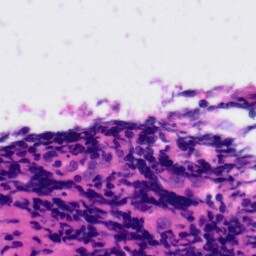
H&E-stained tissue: Tonsil